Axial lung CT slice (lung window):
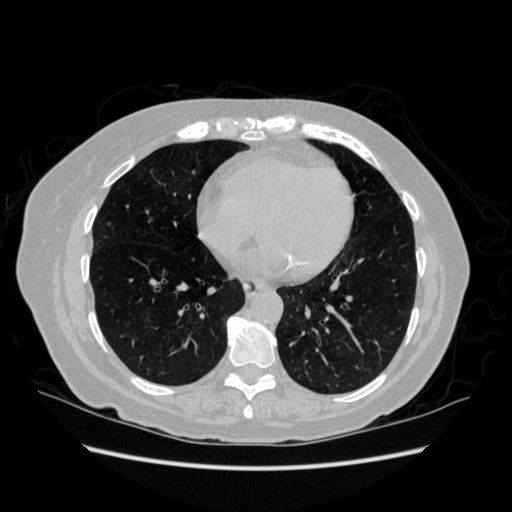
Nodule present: no